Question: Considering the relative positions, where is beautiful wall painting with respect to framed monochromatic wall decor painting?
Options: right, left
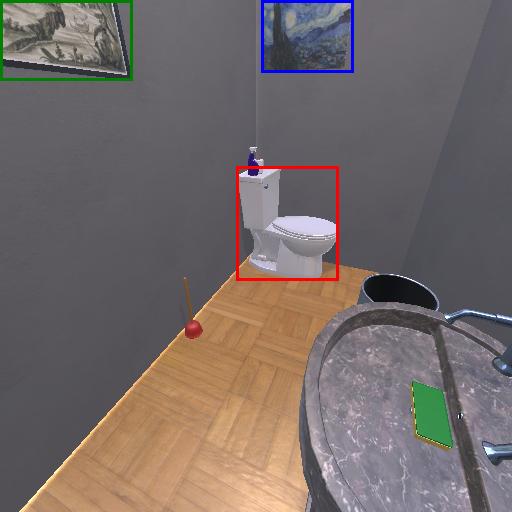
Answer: right